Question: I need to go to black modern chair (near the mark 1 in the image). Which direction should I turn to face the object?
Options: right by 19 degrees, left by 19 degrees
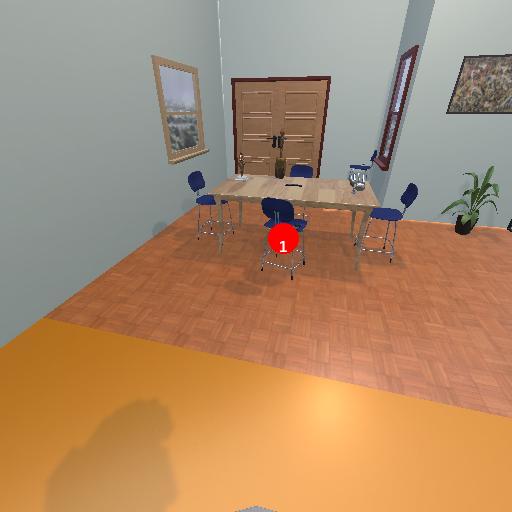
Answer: right by 19 degrees